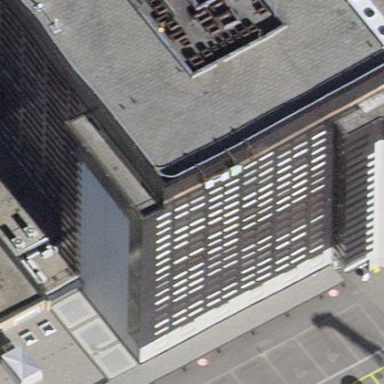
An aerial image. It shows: Hospital building.